Question: I have a file named query.sql containing a TRANSACTION, and I want to execute that file using sqlite command line from my C# code. Its works fine, but I cannot get the affected rows from the command line output. I want to get the affected rows and show it using a MessageBox.
My C# code using Process :
'''
ProcessStartInfo startinfo = new ProcessStartInfo("sqlite3.exe");
startinfo.Arguments = string.Format("\"{0}\" \".read '{1}'\"",DatabasePath, Path.Combine(Path.GetTempPath(), "query.sql"));
//startinfo.WindowStyle = ProcessWindowStyle.Normal;
Process.Start(startinfo);
'''
view from commandline :
'''
sqlite3.exe "C:\Users\me\AppData\Local\app\database.db" ".read 'C:\Users\me\AppData\Local\Temp\query.sql'"
'''

I executed the command and the db got changed, but I cannot capture the affected rows. How to capture the affected rows from that Process?
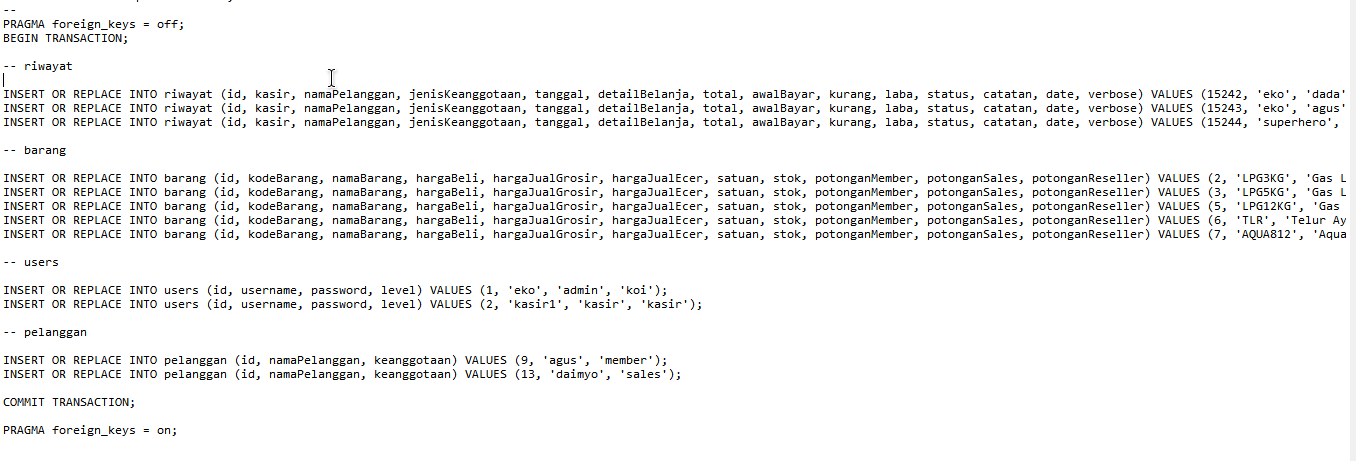
Answer: First you need to add 'Select Changes();' to the end of your SQL.
<URL>
Then you need to setup your process to redirect the output to your app.
'''
startinfo.UseShellExecute = false;
startinfo.RedirectStandardOutput = true;
var proc = Process.Start(startinfo);
while (!proc.StandardOutput.EndOfStream)
{
string output = proc.StandardOutput.ReadLine();
Console.WriteLine(output);
}
'''
<URL>
While the above should work there is an easier way.
I'm not sure what your reason is for using the command line. You might want to take a look at using an ORM.
<URL>